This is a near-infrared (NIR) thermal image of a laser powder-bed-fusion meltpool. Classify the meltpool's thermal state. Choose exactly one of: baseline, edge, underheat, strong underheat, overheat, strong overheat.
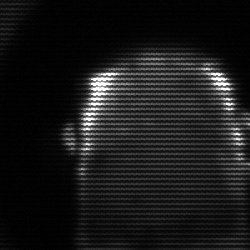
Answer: baseline